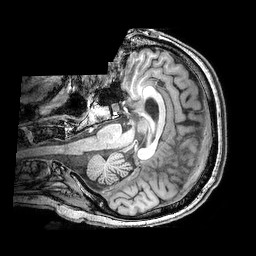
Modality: T1w
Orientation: axial
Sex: male
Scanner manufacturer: philips
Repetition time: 0.008137 s
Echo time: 0.00374 s